Aerial crown-view tile of a tropical tree (Barro Colorado Island, Panama), acquired 20250818:
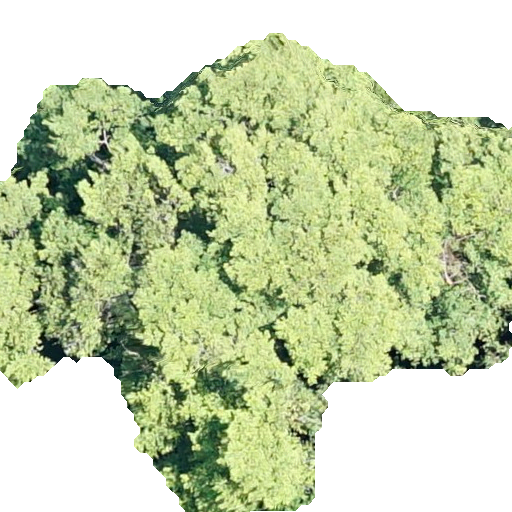
Species: Terminalia amazonia
GBIF accepted scientific name: Terminalia amazonica
Crown area: 259.766 m²